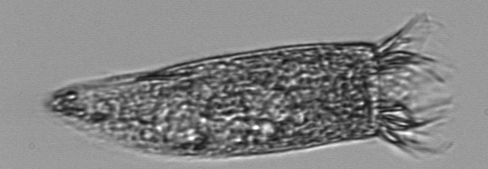
Label: Strombidium_conicum